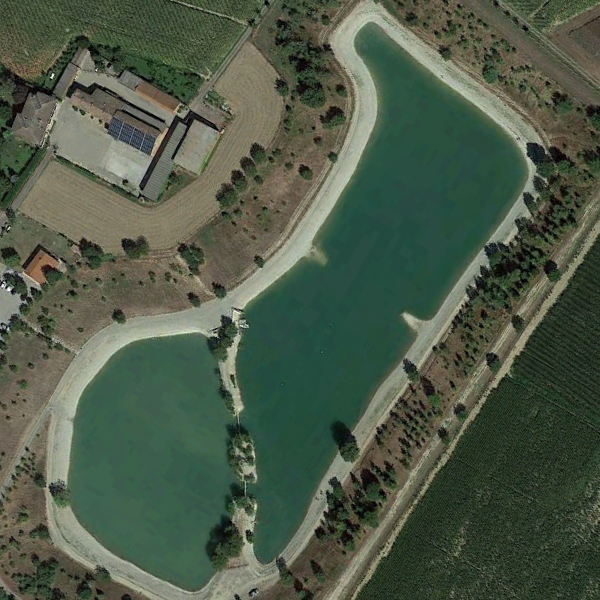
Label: Pond